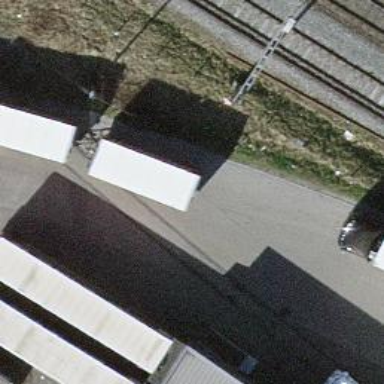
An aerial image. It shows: Railway level crossing.